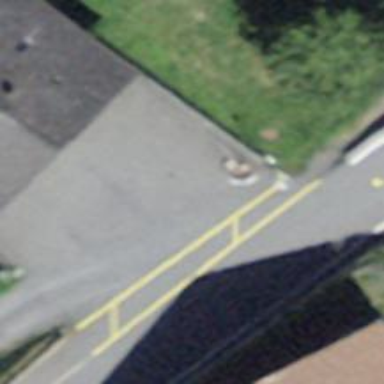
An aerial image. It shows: Bus stop with platform for public transport.